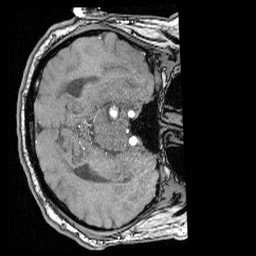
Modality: angio
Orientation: axial
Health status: ill
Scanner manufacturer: siemens
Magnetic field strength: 3 T
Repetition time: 0.023 s
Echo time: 0.00395 s